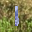
Label: 1